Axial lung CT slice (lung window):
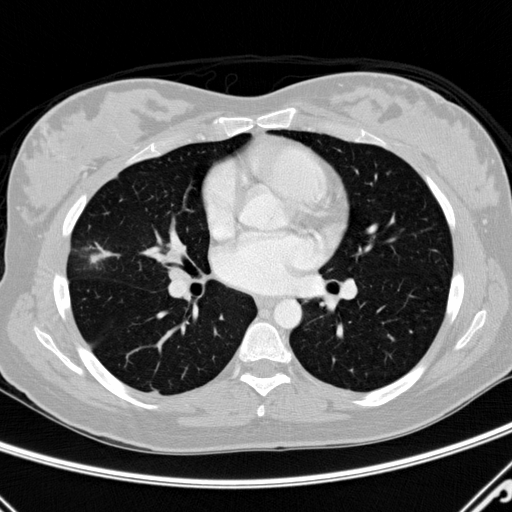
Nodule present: yes
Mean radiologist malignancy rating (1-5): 4